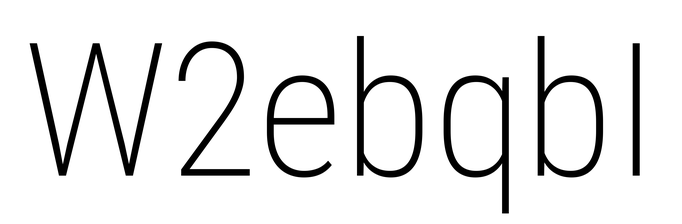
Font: Roboto_Condensed_ExtraLight